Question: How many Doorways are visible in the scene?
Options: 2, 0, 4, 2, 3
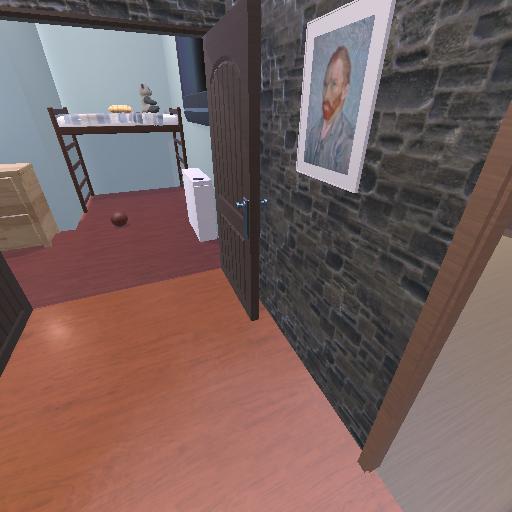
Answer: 2